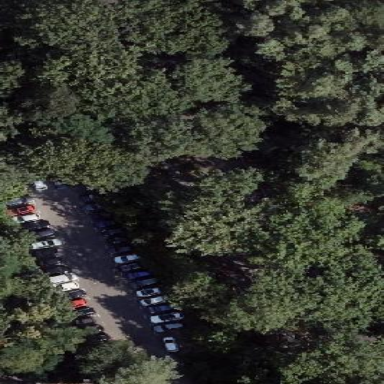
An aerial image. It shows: Parking area.